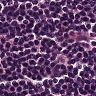
Metastatic tissue present: no